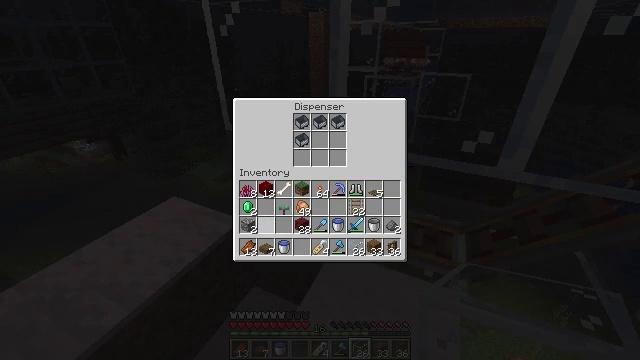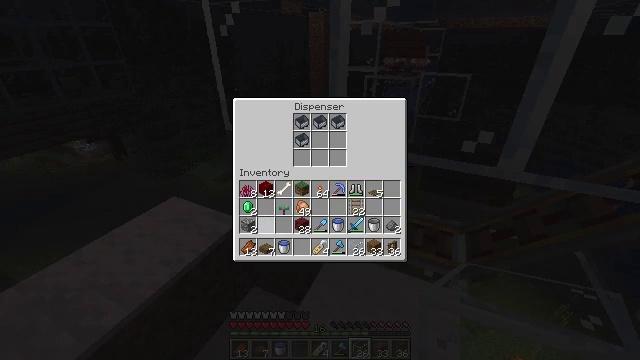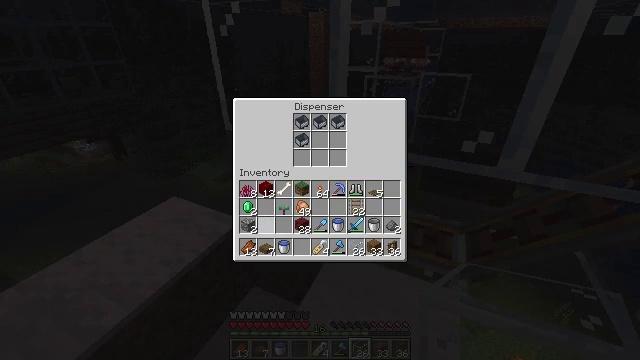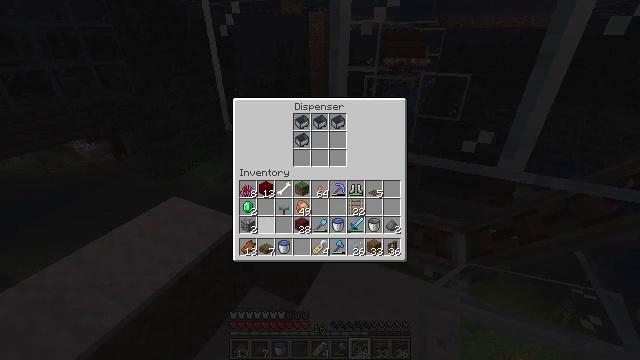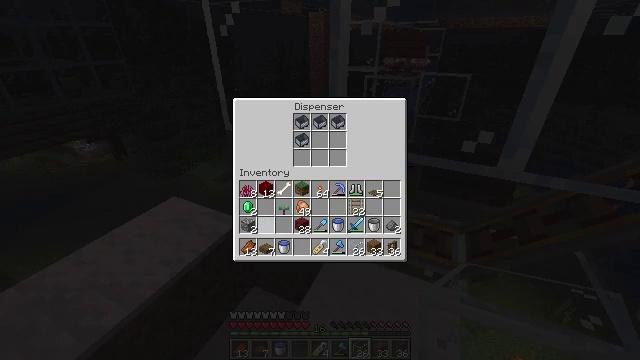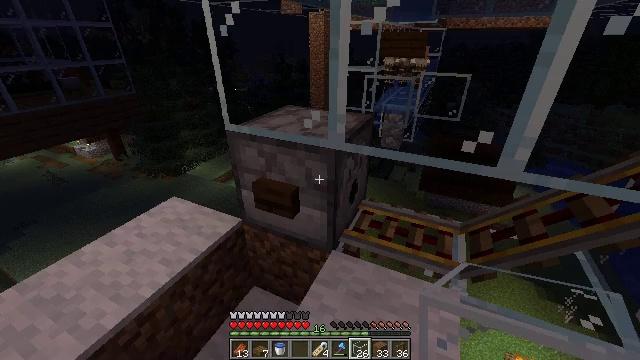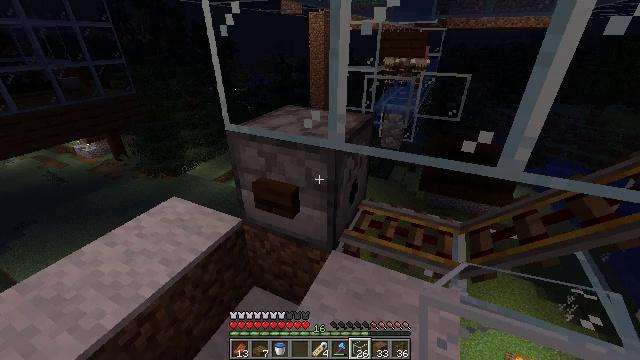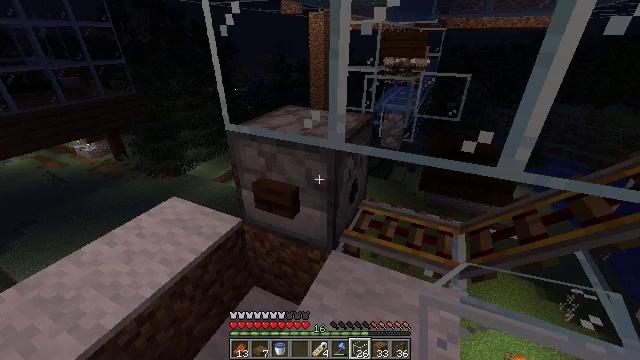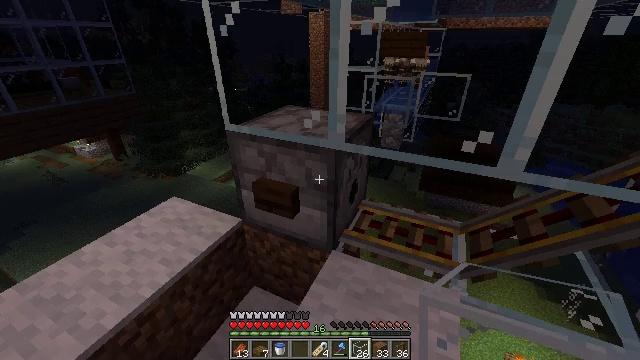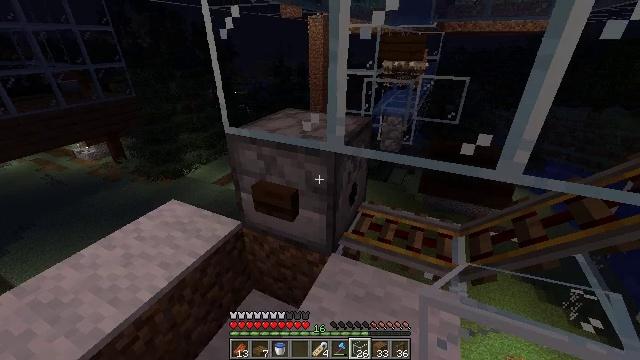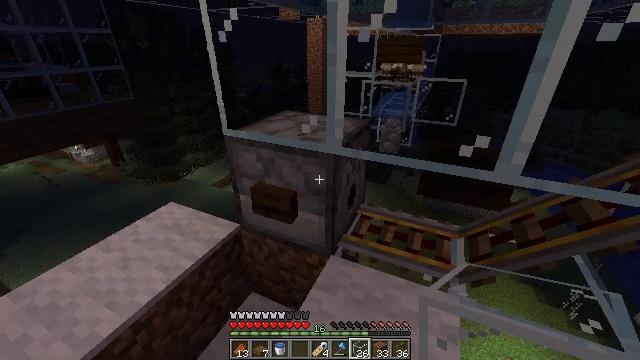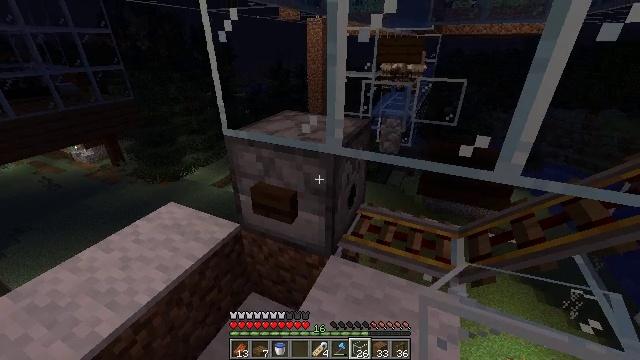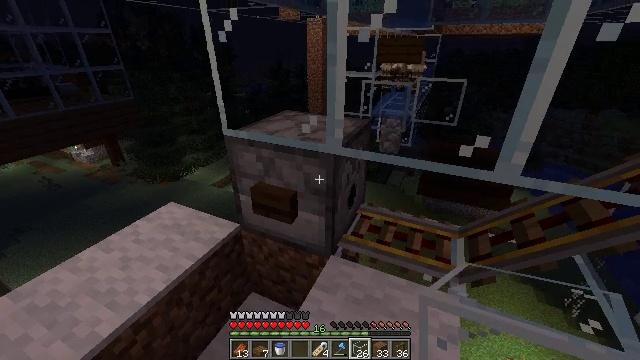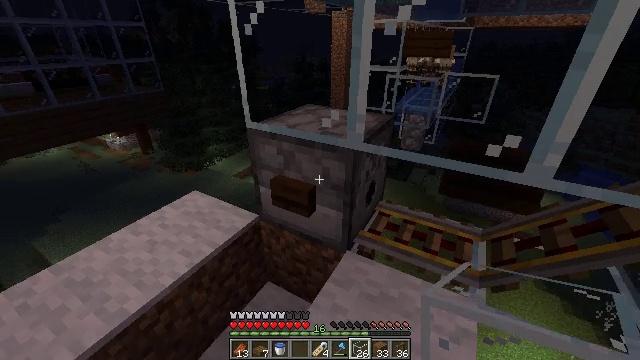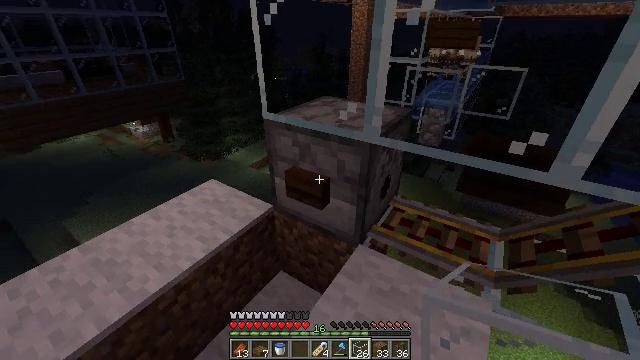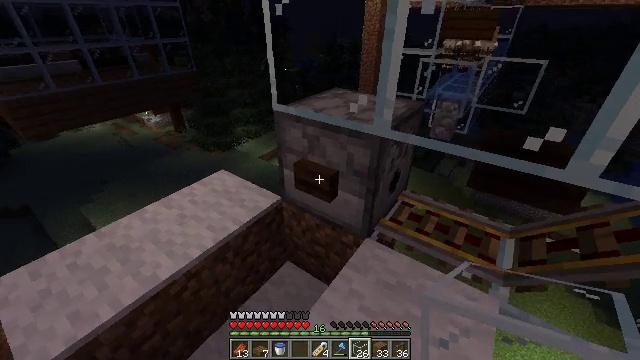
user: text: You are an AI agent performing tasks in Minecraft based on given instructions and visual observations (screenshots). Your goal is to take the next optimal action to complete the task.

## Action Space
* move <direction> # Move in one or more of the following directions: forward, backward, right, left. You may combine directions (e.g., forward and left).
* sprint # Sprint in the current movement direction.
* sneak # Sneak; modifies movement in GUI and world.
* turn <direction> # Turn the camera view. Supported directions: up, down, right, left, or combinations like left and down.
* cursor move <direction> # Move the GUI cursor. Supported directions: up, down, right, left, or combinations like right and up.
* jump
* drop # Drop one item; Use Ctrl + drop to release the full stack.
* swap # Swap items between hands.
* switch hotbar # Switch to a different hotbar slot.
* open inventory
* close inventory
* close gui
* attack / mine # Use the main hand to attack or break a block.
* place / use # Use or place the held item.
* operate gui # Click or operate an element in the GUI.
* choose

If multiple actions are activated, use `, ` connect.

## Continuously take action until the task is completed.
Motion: motion action
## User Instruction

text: Break the glass block.
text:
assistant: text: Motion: no_op
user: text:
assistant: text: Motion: no_op
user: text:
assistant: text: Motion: no_op
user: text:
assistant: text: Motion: no_op
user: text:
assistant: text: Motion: no_op
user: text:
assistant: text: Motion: close gui
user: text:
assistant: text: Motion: no_op
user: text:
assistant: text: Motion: no_op
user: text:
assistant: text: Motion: no_op
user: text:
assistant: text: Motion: no_op
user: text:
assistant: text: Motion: no_op
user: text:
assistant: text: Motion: no_op
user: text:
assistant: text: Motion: turn left and down
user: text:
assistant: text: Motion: turn left and down
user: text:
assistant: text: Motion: turn left and down
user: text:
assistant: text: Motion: turn left and down
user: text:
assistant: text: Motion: no_op
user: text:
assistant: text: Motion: use / place
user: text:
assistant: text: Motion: use / place
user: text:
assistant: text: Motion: use / place
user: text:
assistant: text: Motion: use / place
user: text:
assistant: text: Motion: no_op
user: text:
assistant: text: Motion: turn right
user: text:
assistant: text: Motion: turn right and up
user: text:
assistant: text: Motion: turn right and up
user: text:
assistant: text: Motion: turn right and up
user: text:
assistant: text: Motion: turn right and up
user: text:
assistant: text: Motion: turn right and up
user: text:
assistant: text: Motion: turn right and up
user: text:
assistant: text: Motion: turn right and up